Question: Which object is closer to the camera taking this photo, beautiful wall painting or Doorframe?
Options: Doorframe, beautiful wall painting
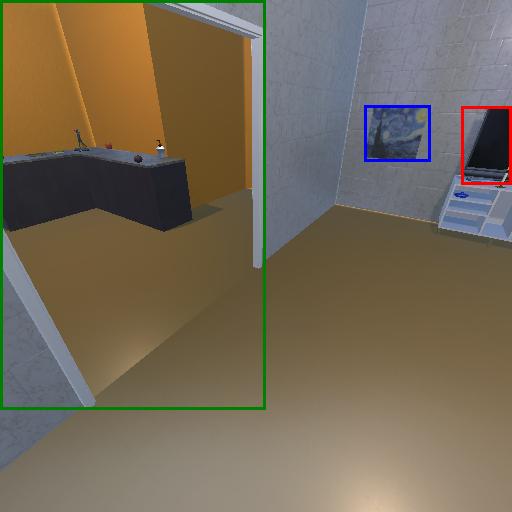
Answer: Doorframe